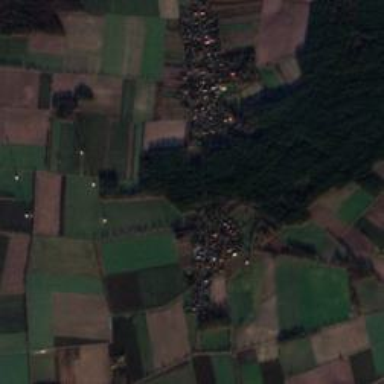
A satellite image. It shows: Village.